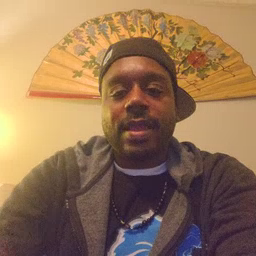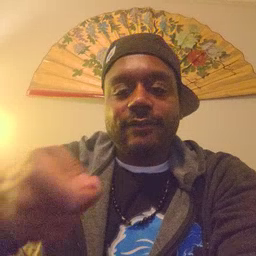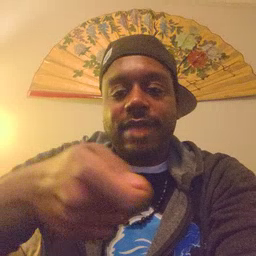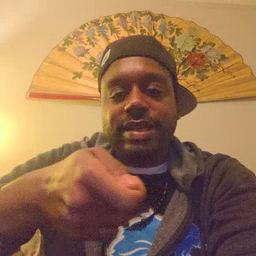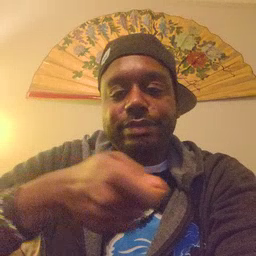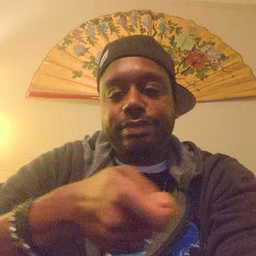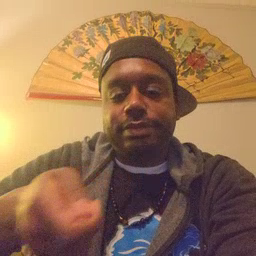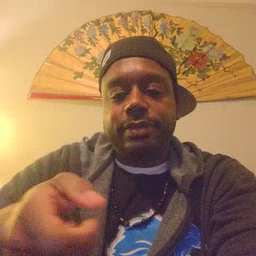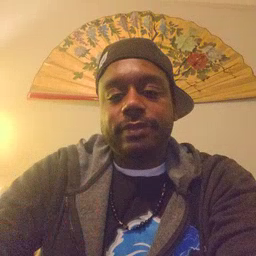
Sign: vacuum